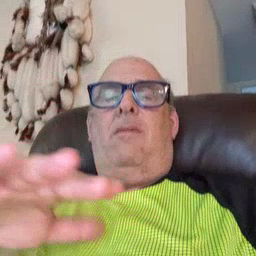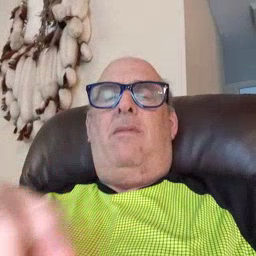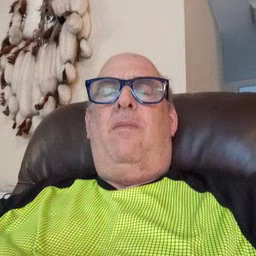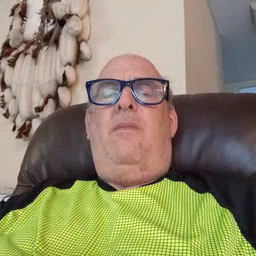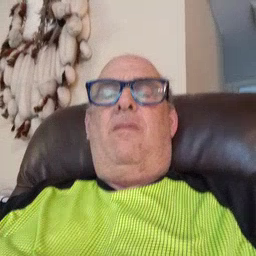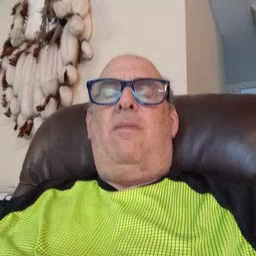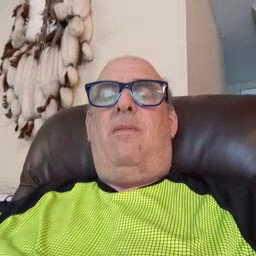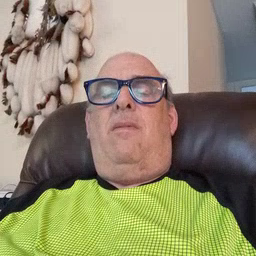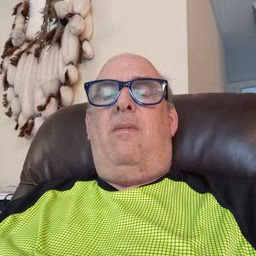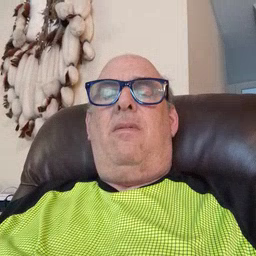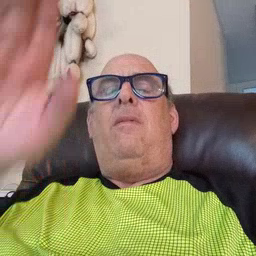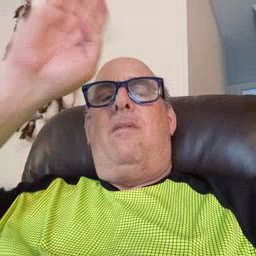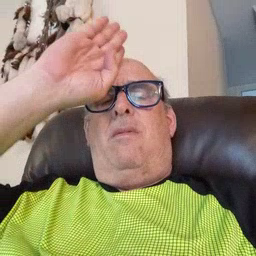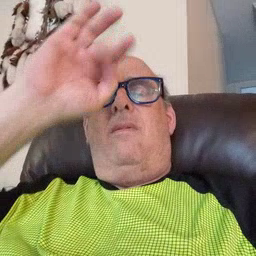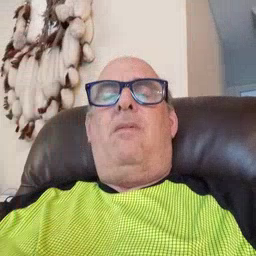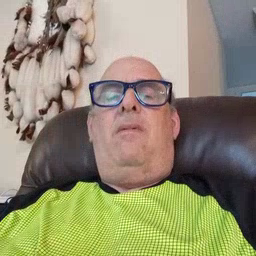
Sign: fireman